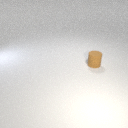
small brown rubber cylinder